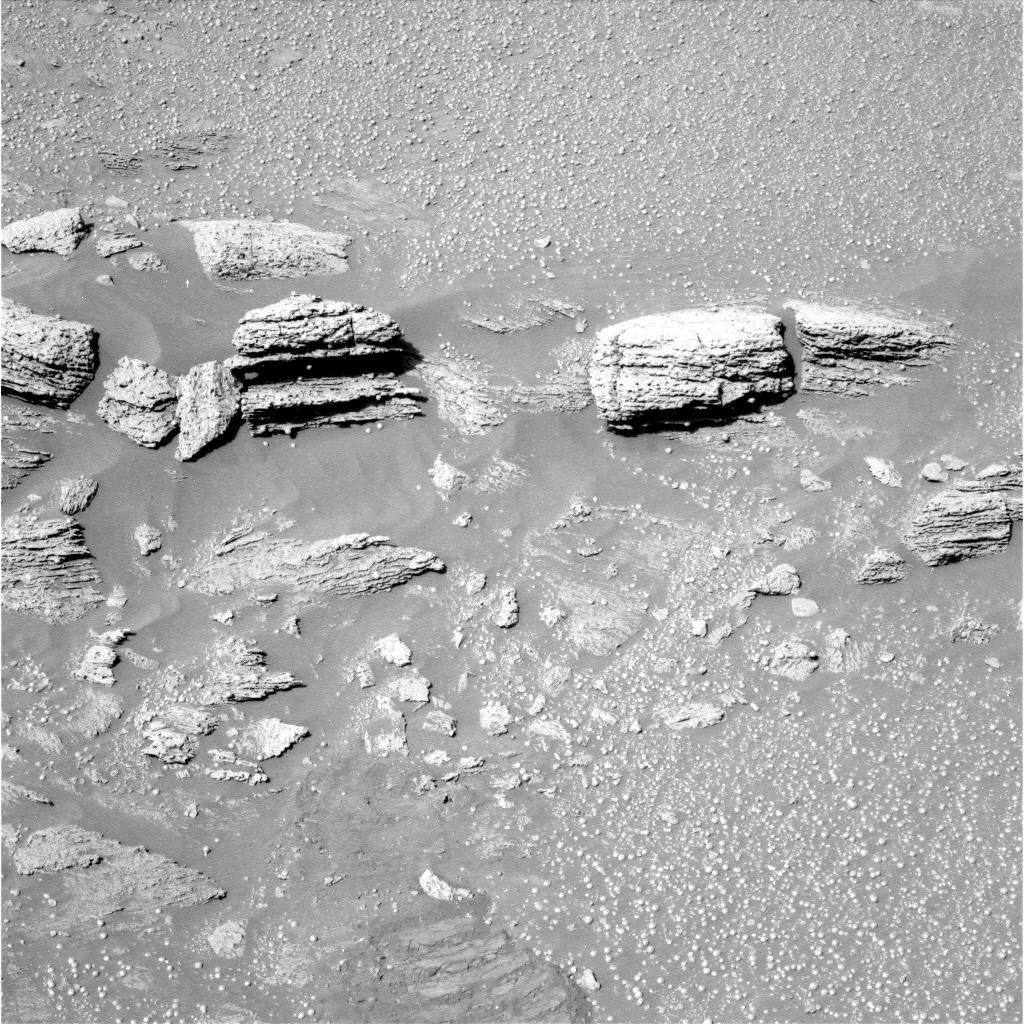
Terrain classes present: Bedrock, Gravel / Sand / Soil, Rock, Shadow, Track